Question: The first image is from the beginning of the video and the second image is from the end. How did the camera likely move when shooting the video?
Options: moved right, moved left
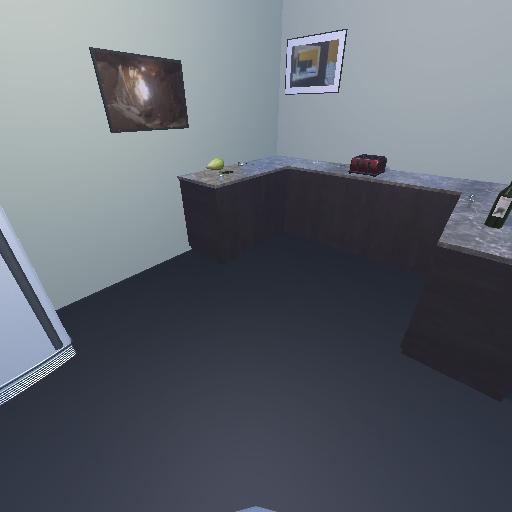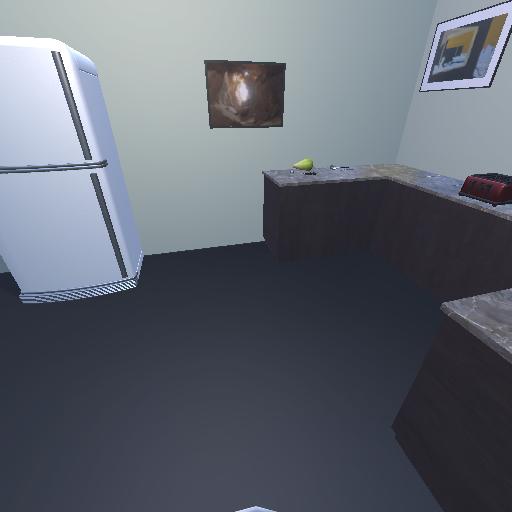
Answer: moved right